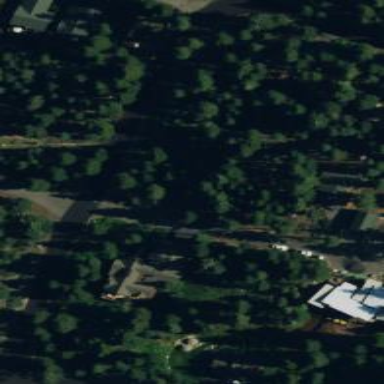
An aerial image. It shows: Evergreen woodland with needle-leaved trees.